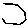
Label: hexagon